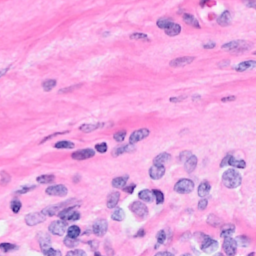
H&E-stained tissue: Breast